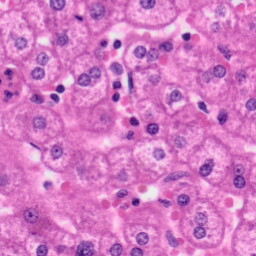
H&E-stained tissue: Liver